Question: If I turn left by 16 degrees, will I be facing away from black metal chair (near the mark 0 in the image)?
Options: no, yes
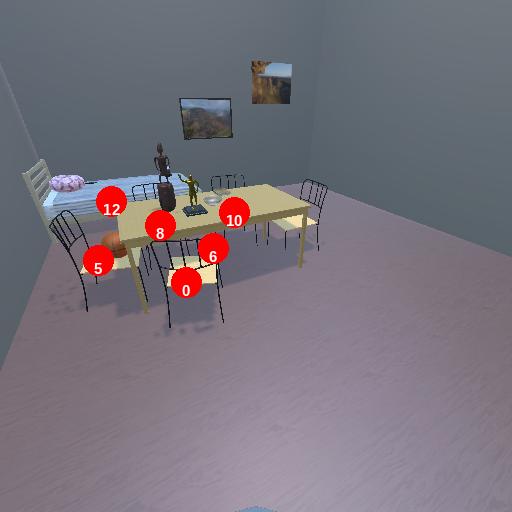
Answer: no